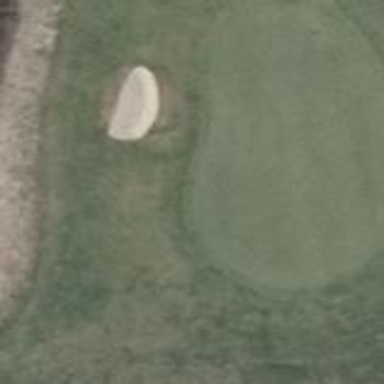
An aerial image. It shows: Golf green.